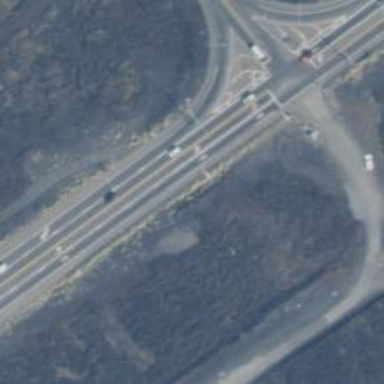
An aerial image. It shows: Primary link highway with asphalt surface.